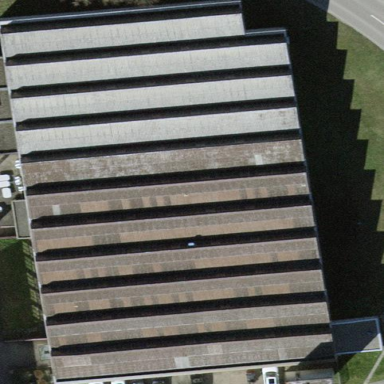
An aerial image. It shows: Building with sawtooth-shaped roof.